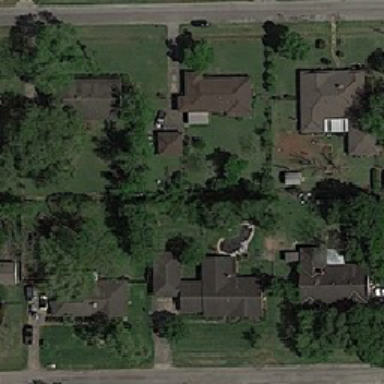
Six houses are neat .